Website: home-depot
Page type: customer-info-address
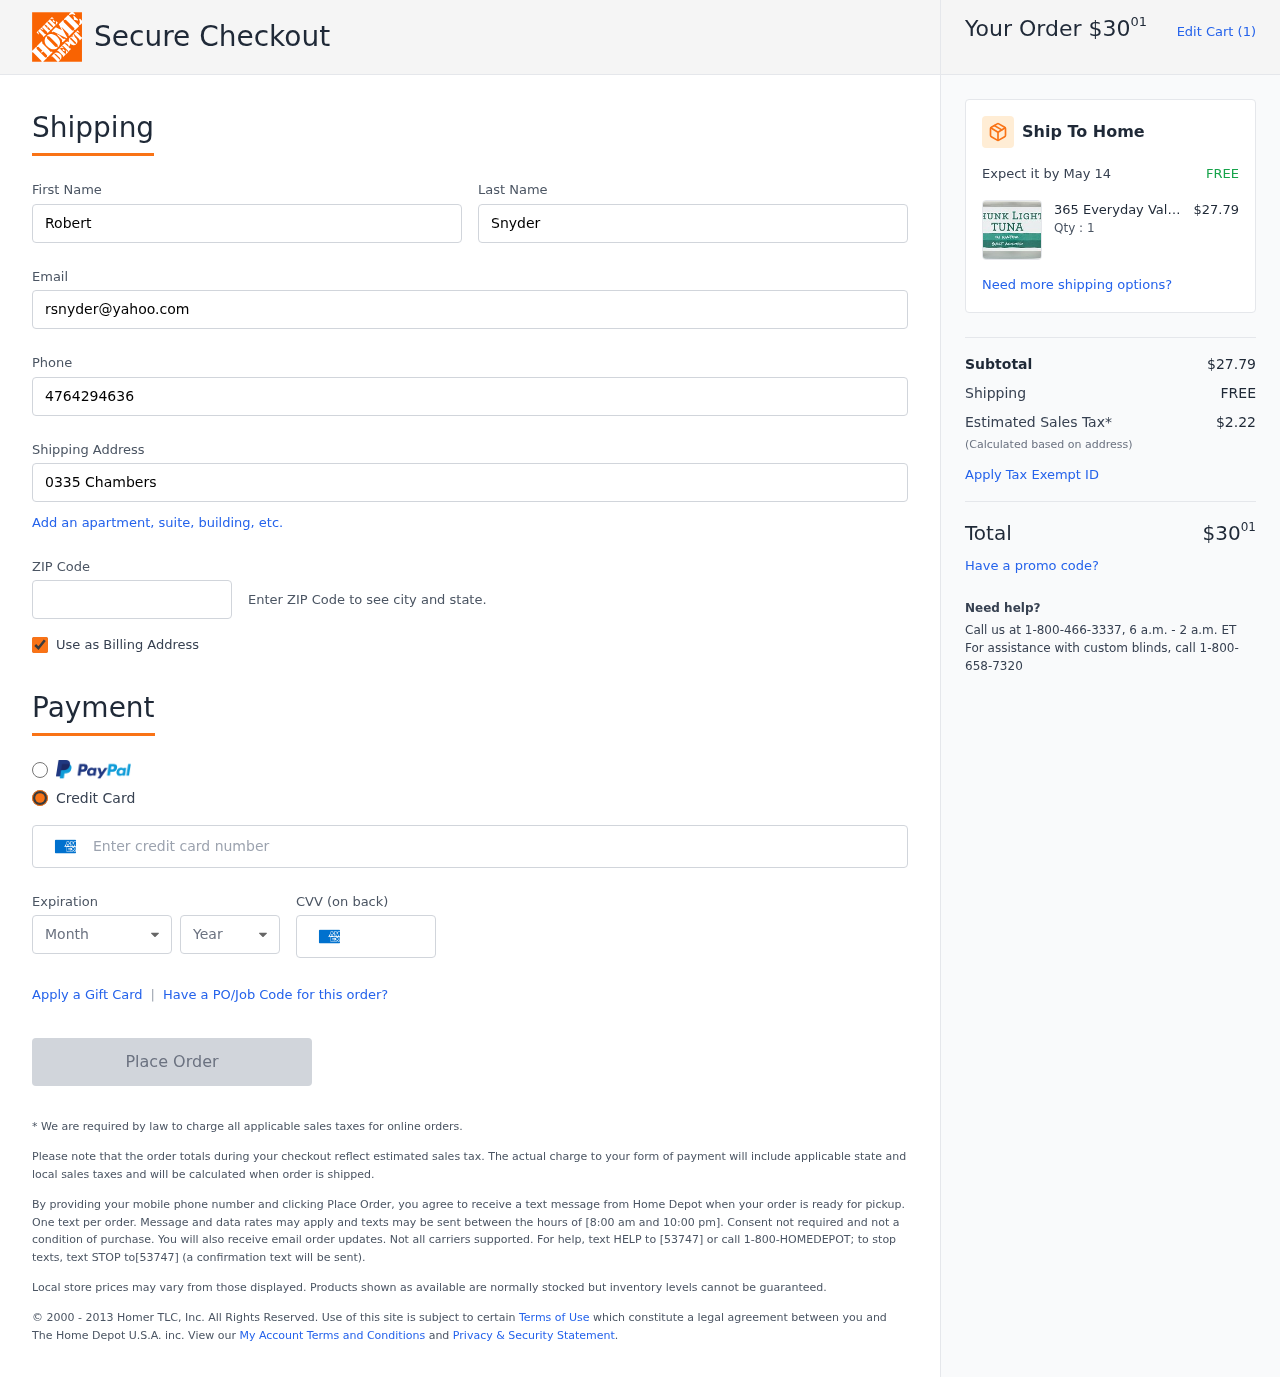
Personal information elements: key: PII_CARD_CVV
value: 7870
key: PII_CARD_EXPIRY_MONTH
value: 10
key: PII_CARD_EXPIRY_YEAR
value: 29
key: PII_CARD_NUMBER
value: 3739 9248 3021 082
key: PII_EMAIL
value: rsnyder@yahoo.com
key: PII_FIRSTNAME
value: Robert
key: PII_LASTNAME
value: Snyder
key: PII_PHONE
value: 4764294636
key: PII_POSTCODE
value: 67928
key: PII_STREET
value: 0335 Chambers Plains
Product elements: key: PRODUCT1_BRAND
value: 365 Everyday Value
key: PRODUCT1_NAME
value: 365 Everyday Value, Chunk Light Tuna in Water, Salt Added, 5 oz
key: PRODUCT1_PRICE
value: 27.79
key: PRODUCT1_QUANTITY
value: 1
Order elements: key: ORDER_TOTAL
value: $3001
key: ORDER_NUM_ITEMS
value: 1
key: ORDER_DELIVERY_DATE
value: May 14
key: ORDER_SUBTOTAL
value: $27.79
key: ORDER_SHIPPING_COST
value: FREE
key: ORDER_TAX
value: $2.22